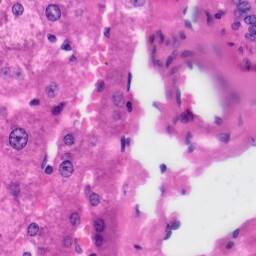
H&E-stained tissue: Liver